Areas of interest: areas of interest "Taizhou Stone Market"
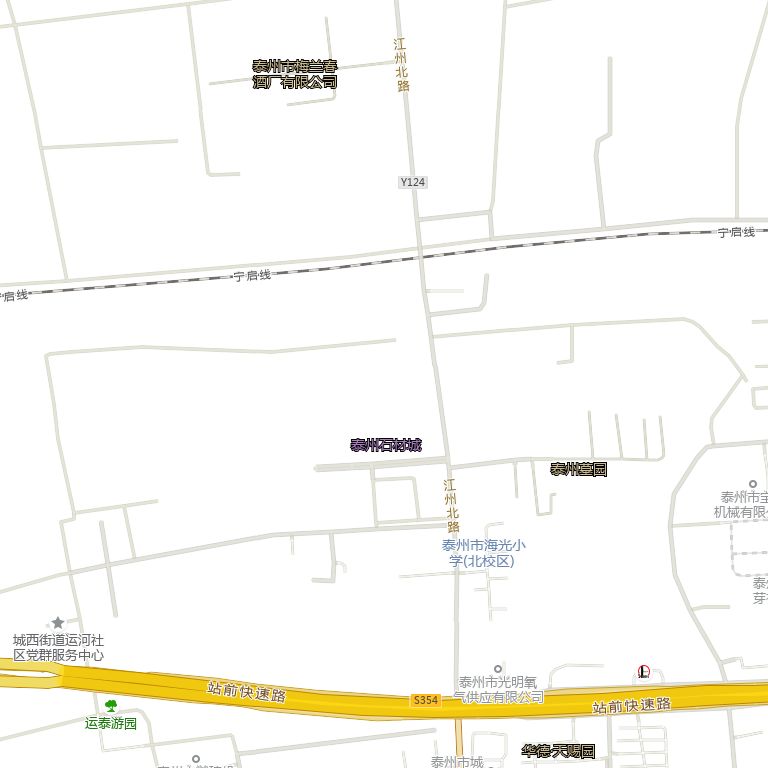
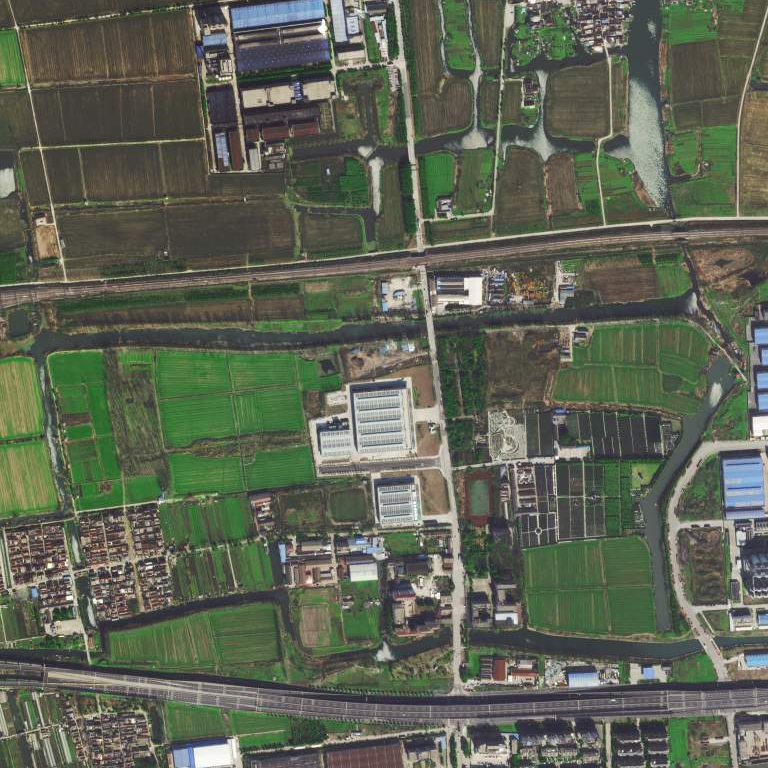